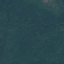
Label: Forest